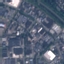
Land use / land cover: Industrial